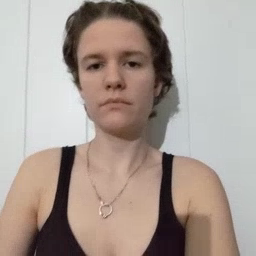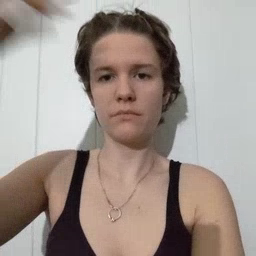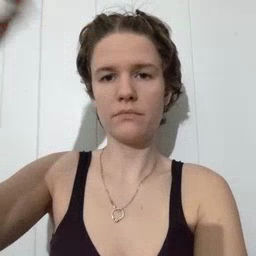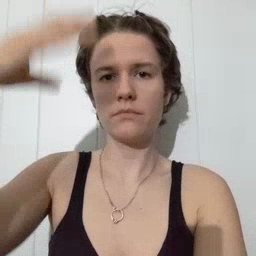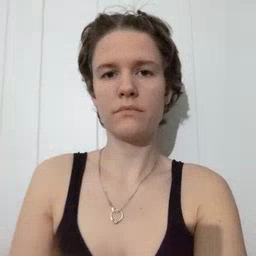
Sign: shower